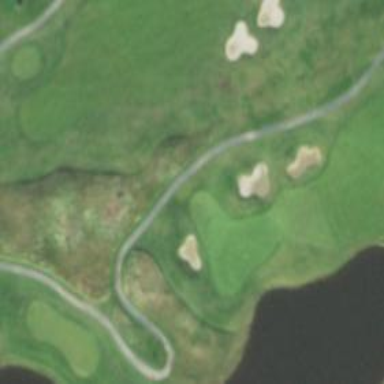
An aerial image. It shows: View of golf hole.